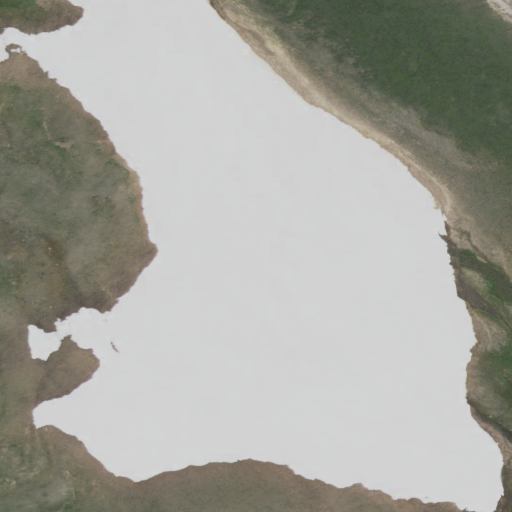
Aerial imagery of mountain in Wyoming named Sheep Mesa containing grassland, shrub, barren land, snow, and mixed forest